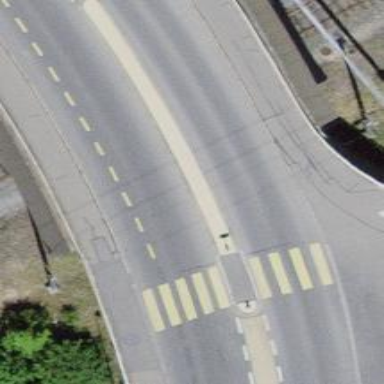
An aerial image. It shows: Secondary road bridge with asphalt surface and cycle lane on the left.